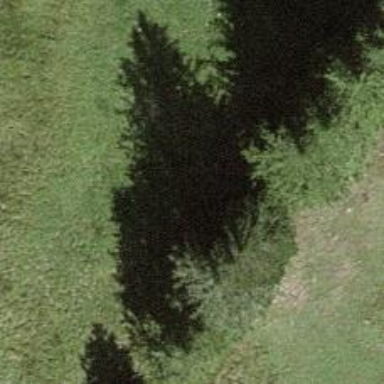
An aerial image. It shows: Row of trees in natural setting.